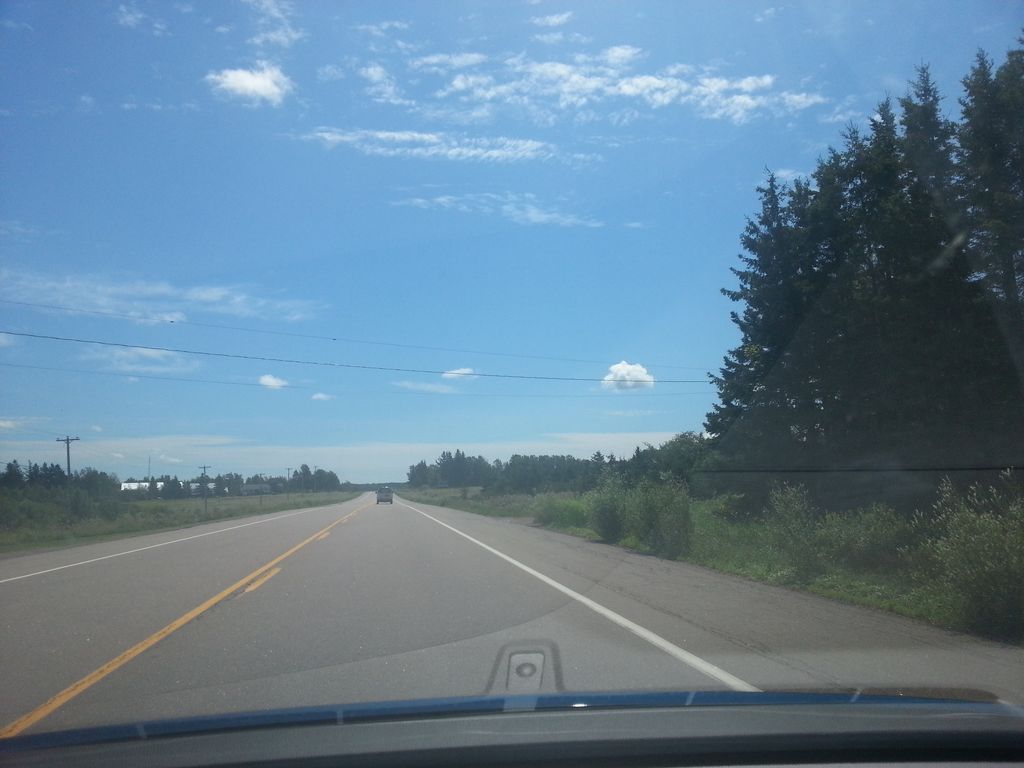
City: charlottetown